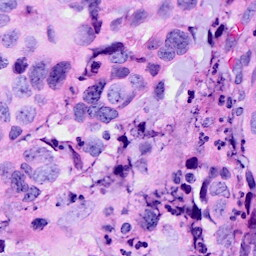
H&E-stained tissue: Breast